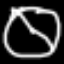
Label: clock